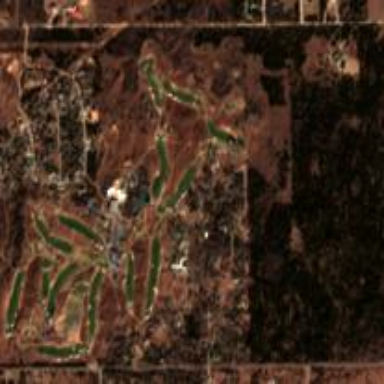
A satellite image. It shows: Golf course surrounded by greenery.